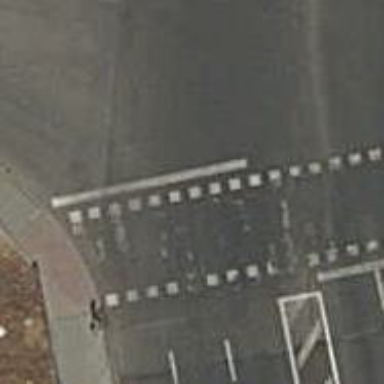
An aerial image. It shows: Road with traffic signals at the crossing.